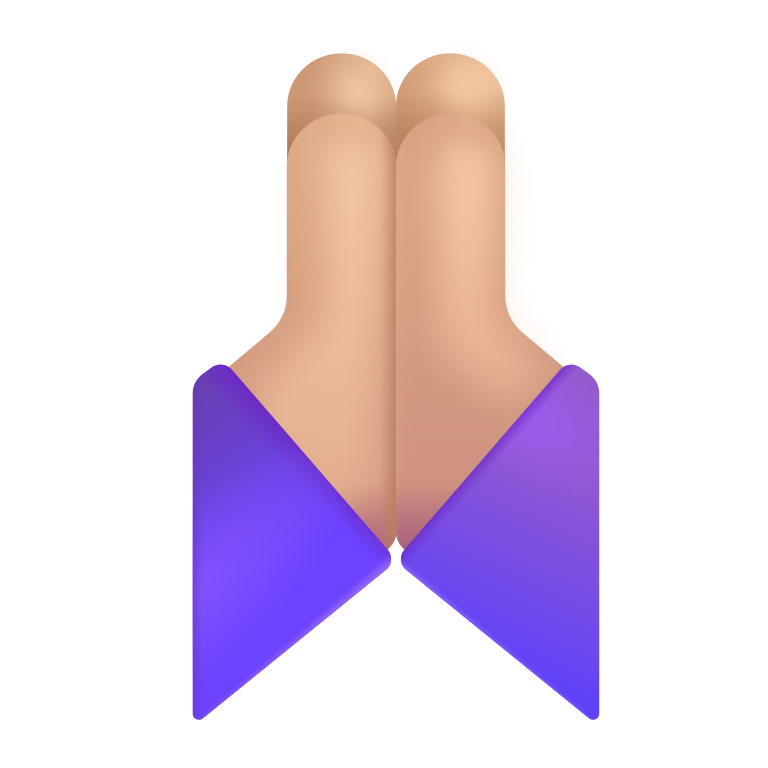
folded hands color  light